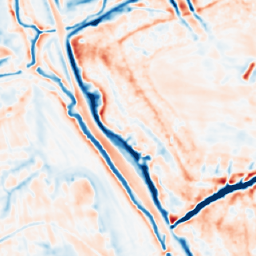
Category: multiscale
Decomposition family: dog
Decomposition parameters: sigma_low: 1
sigma_high: 5
Upsampling method: nearest
Upsampling parameters: scale: 2
Upsampling scale: 2